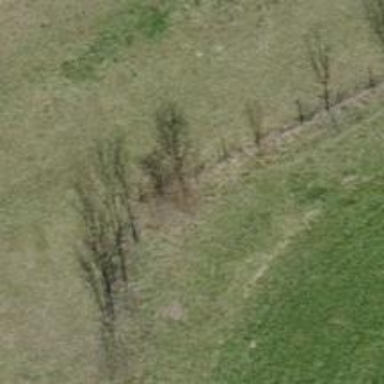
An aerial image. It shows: Fence.